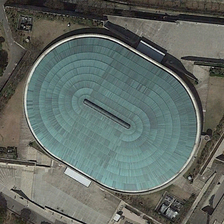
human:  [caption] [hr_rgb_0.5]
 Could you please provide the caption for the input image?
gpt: a oval building with light blue roof and white edge in the middle .

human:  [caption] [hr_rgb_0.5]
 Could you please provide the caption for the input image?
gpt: a oval building in the middle while with some intensive plants in side .

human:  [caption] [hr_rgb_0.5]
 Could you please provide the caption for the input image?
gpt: a building in the middle while with light gray ground around .

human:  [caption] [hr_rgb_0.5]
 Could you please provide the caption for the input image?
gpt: a building with light blue roof in the middle .

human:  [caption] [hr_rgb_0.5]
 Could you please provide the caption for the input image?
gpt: an almost circle building is next to roads .